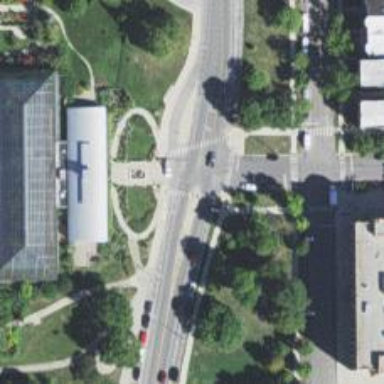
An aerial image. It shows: Footway with traffic island. The footway includes crossing island.